Interaction volume radius: 10 \u00c5
Interaction volume height: 25 \u00c5
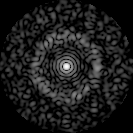
Disorder parameter: 0.8564